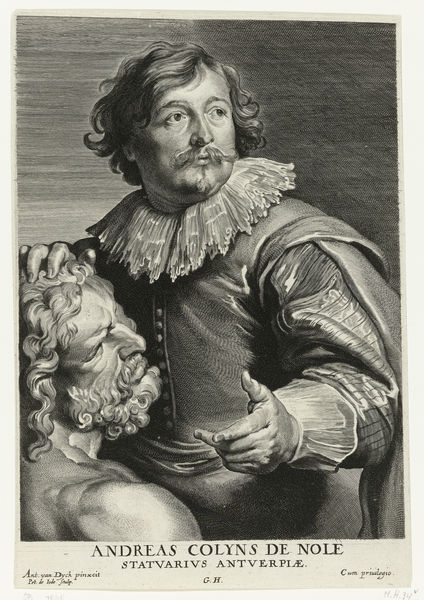
Titel: Portret van Andreas Colijns de Nole
Künstler: Pieter de (II) Jode
Standort: Amsterdam
Institution: Rijksmuseum
Schlagwörter: gemälde, hand, mann, bar, geste, nase, bart, schnurrbart, kragen, gewand, locken, skulptur, papier, druck, schwarz weiss, scherpe, spitzenkragen, barrock, andreas, andreas colyns de nole